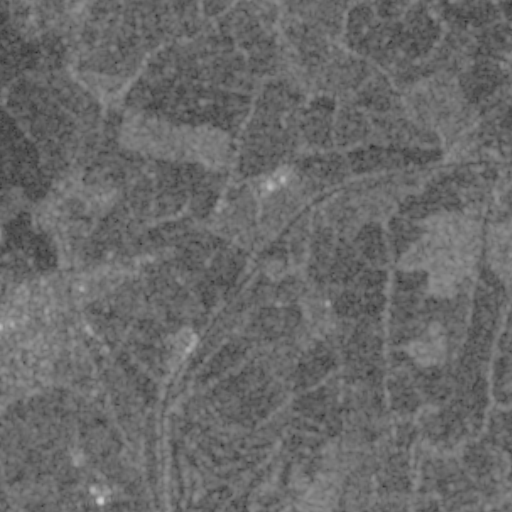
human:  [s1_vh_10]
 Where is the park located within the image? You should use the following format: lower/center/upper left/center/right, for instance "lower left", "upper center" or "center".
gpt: The park is located in the lower left of the image.
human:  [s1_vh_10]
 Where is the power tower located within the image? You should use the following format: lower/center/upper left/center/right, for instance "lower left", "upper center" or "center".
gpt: The power tower is located in the lower right of the image.
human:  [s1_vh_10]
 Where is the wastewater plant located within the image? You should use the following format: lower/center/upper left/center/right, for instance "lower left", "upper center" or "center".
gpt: The wastewater plant is located in the lower left of the image.
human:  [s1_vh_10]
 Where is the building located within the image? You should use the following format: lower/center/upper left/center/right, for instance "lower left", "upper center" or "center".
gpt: There is no building in the image.

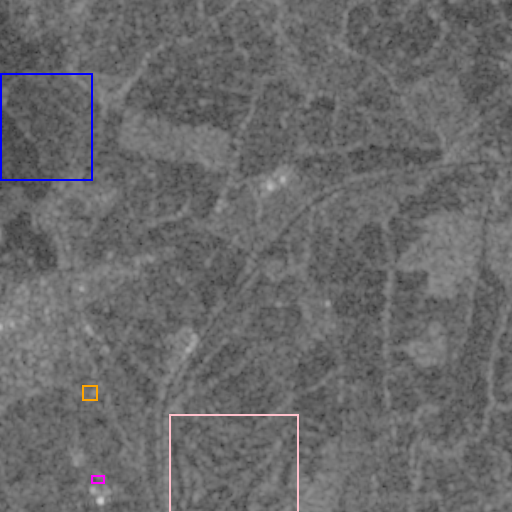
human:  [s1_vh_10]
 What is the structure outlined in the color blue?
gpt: The structure outlined in blue is a crop field.
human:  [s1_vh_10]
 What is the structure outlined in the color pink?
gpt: The structure outlined in pink is a park.
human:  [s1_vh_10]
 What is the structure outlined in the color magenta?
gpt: The structure outlined in magenta is a parking lot.
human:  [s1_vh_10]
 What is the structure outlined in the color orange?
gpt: The structure outlined in orange is a wastewater plant.
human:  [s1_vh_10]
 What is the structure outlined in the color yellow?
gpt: There is no yellow outline.